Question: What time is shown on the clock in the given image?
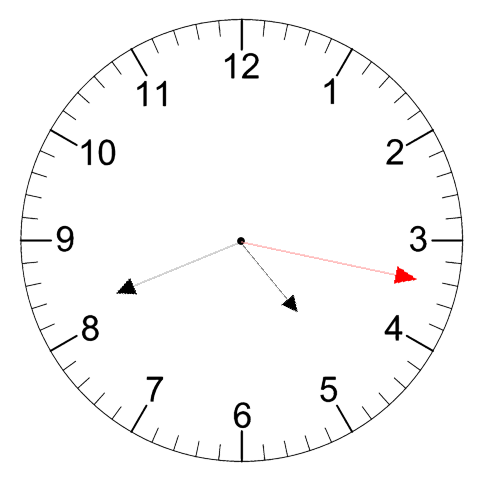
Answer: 04:41:17